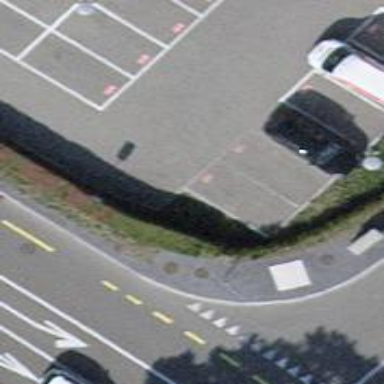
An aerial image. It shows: Road serving as parking aisle.